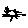
Label: sun